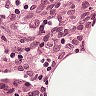
Metastatic tissue present: no